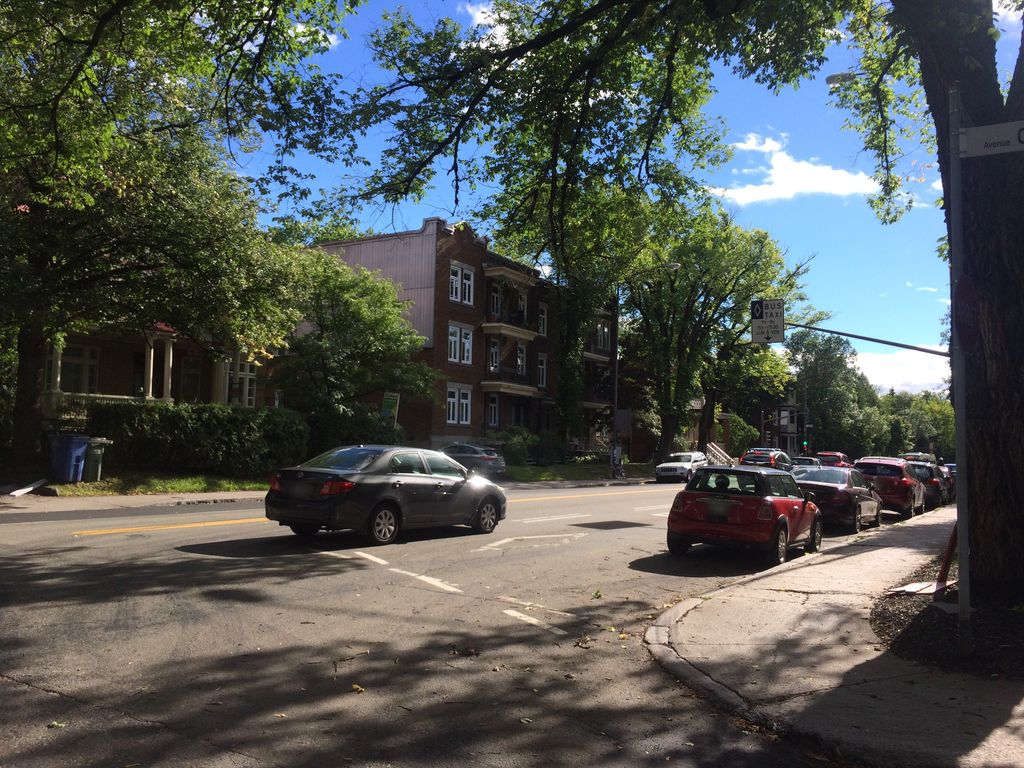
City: quebec_city